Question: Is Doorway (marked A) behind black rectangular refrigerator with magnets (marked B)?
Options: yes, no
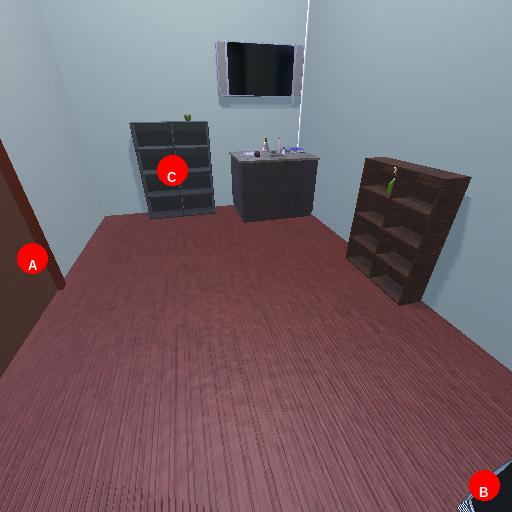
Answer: yes